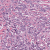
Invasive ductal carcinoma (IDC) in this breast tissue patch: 1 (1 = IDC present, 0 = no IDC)